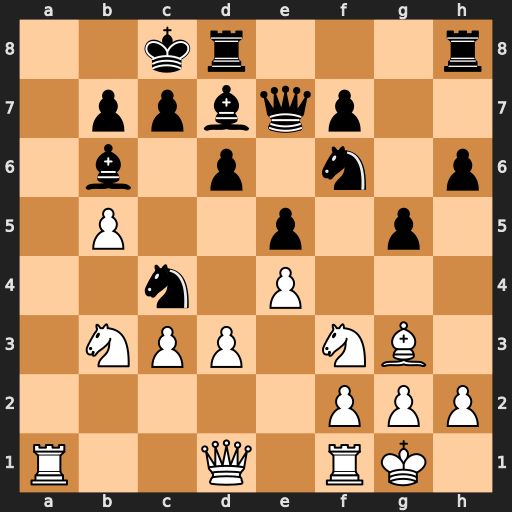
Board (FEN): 2kr3r/1ppbqp2/1b1p1n1p/1P2p1p1/2n1P3/1NPP1NB1/5PPP/R2Q1RK1
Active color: w
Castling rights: -
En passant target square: -
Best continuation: Ra8#